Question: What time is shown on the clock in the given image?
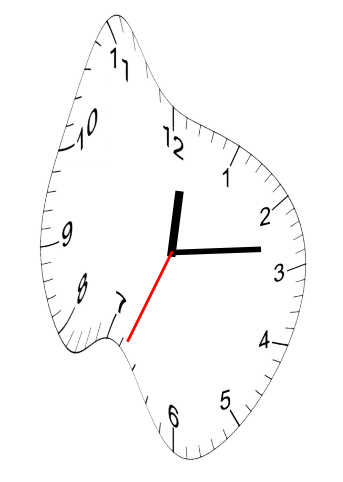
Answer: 12:13:34